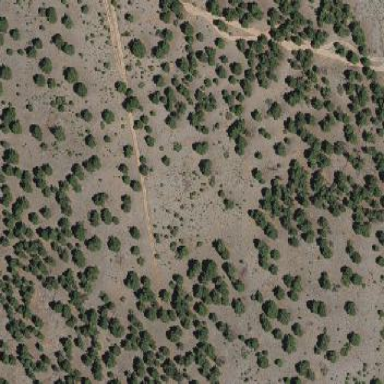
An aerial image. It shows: Patch of scrub vegetation.